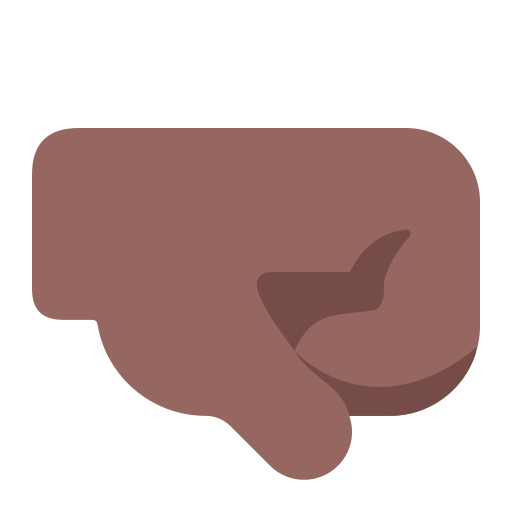
right facing fist flat  dark